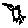
Label: bird